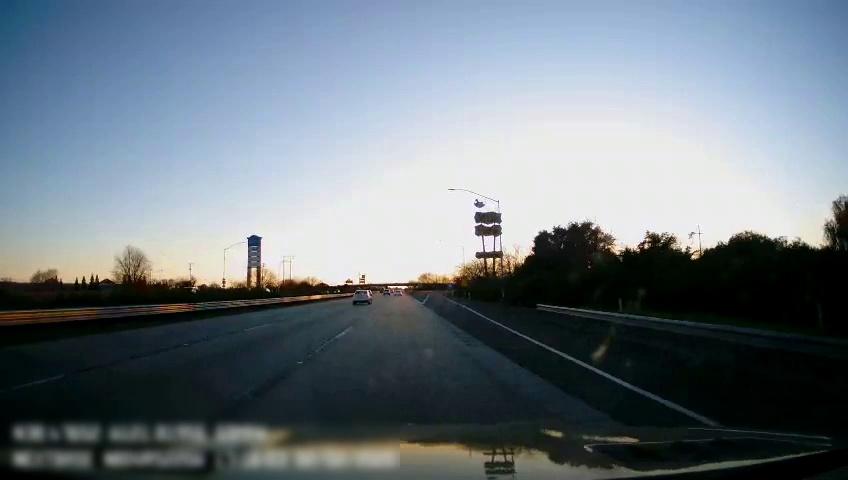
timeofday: Day
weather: Sunny
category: Drivable Space
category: Vehicles | Car
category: Lanes | Alternate Lane
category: Lanes | Alternate Lane
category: Lanes | Current Lane
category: Lanes | Alternate Lane
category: Lanes | Alternate Lane
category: Lanes | Alternate Lane